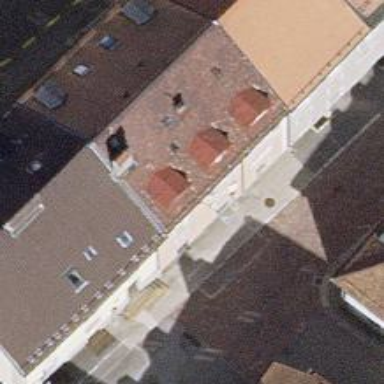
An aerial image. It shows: Cafe.